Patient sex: M
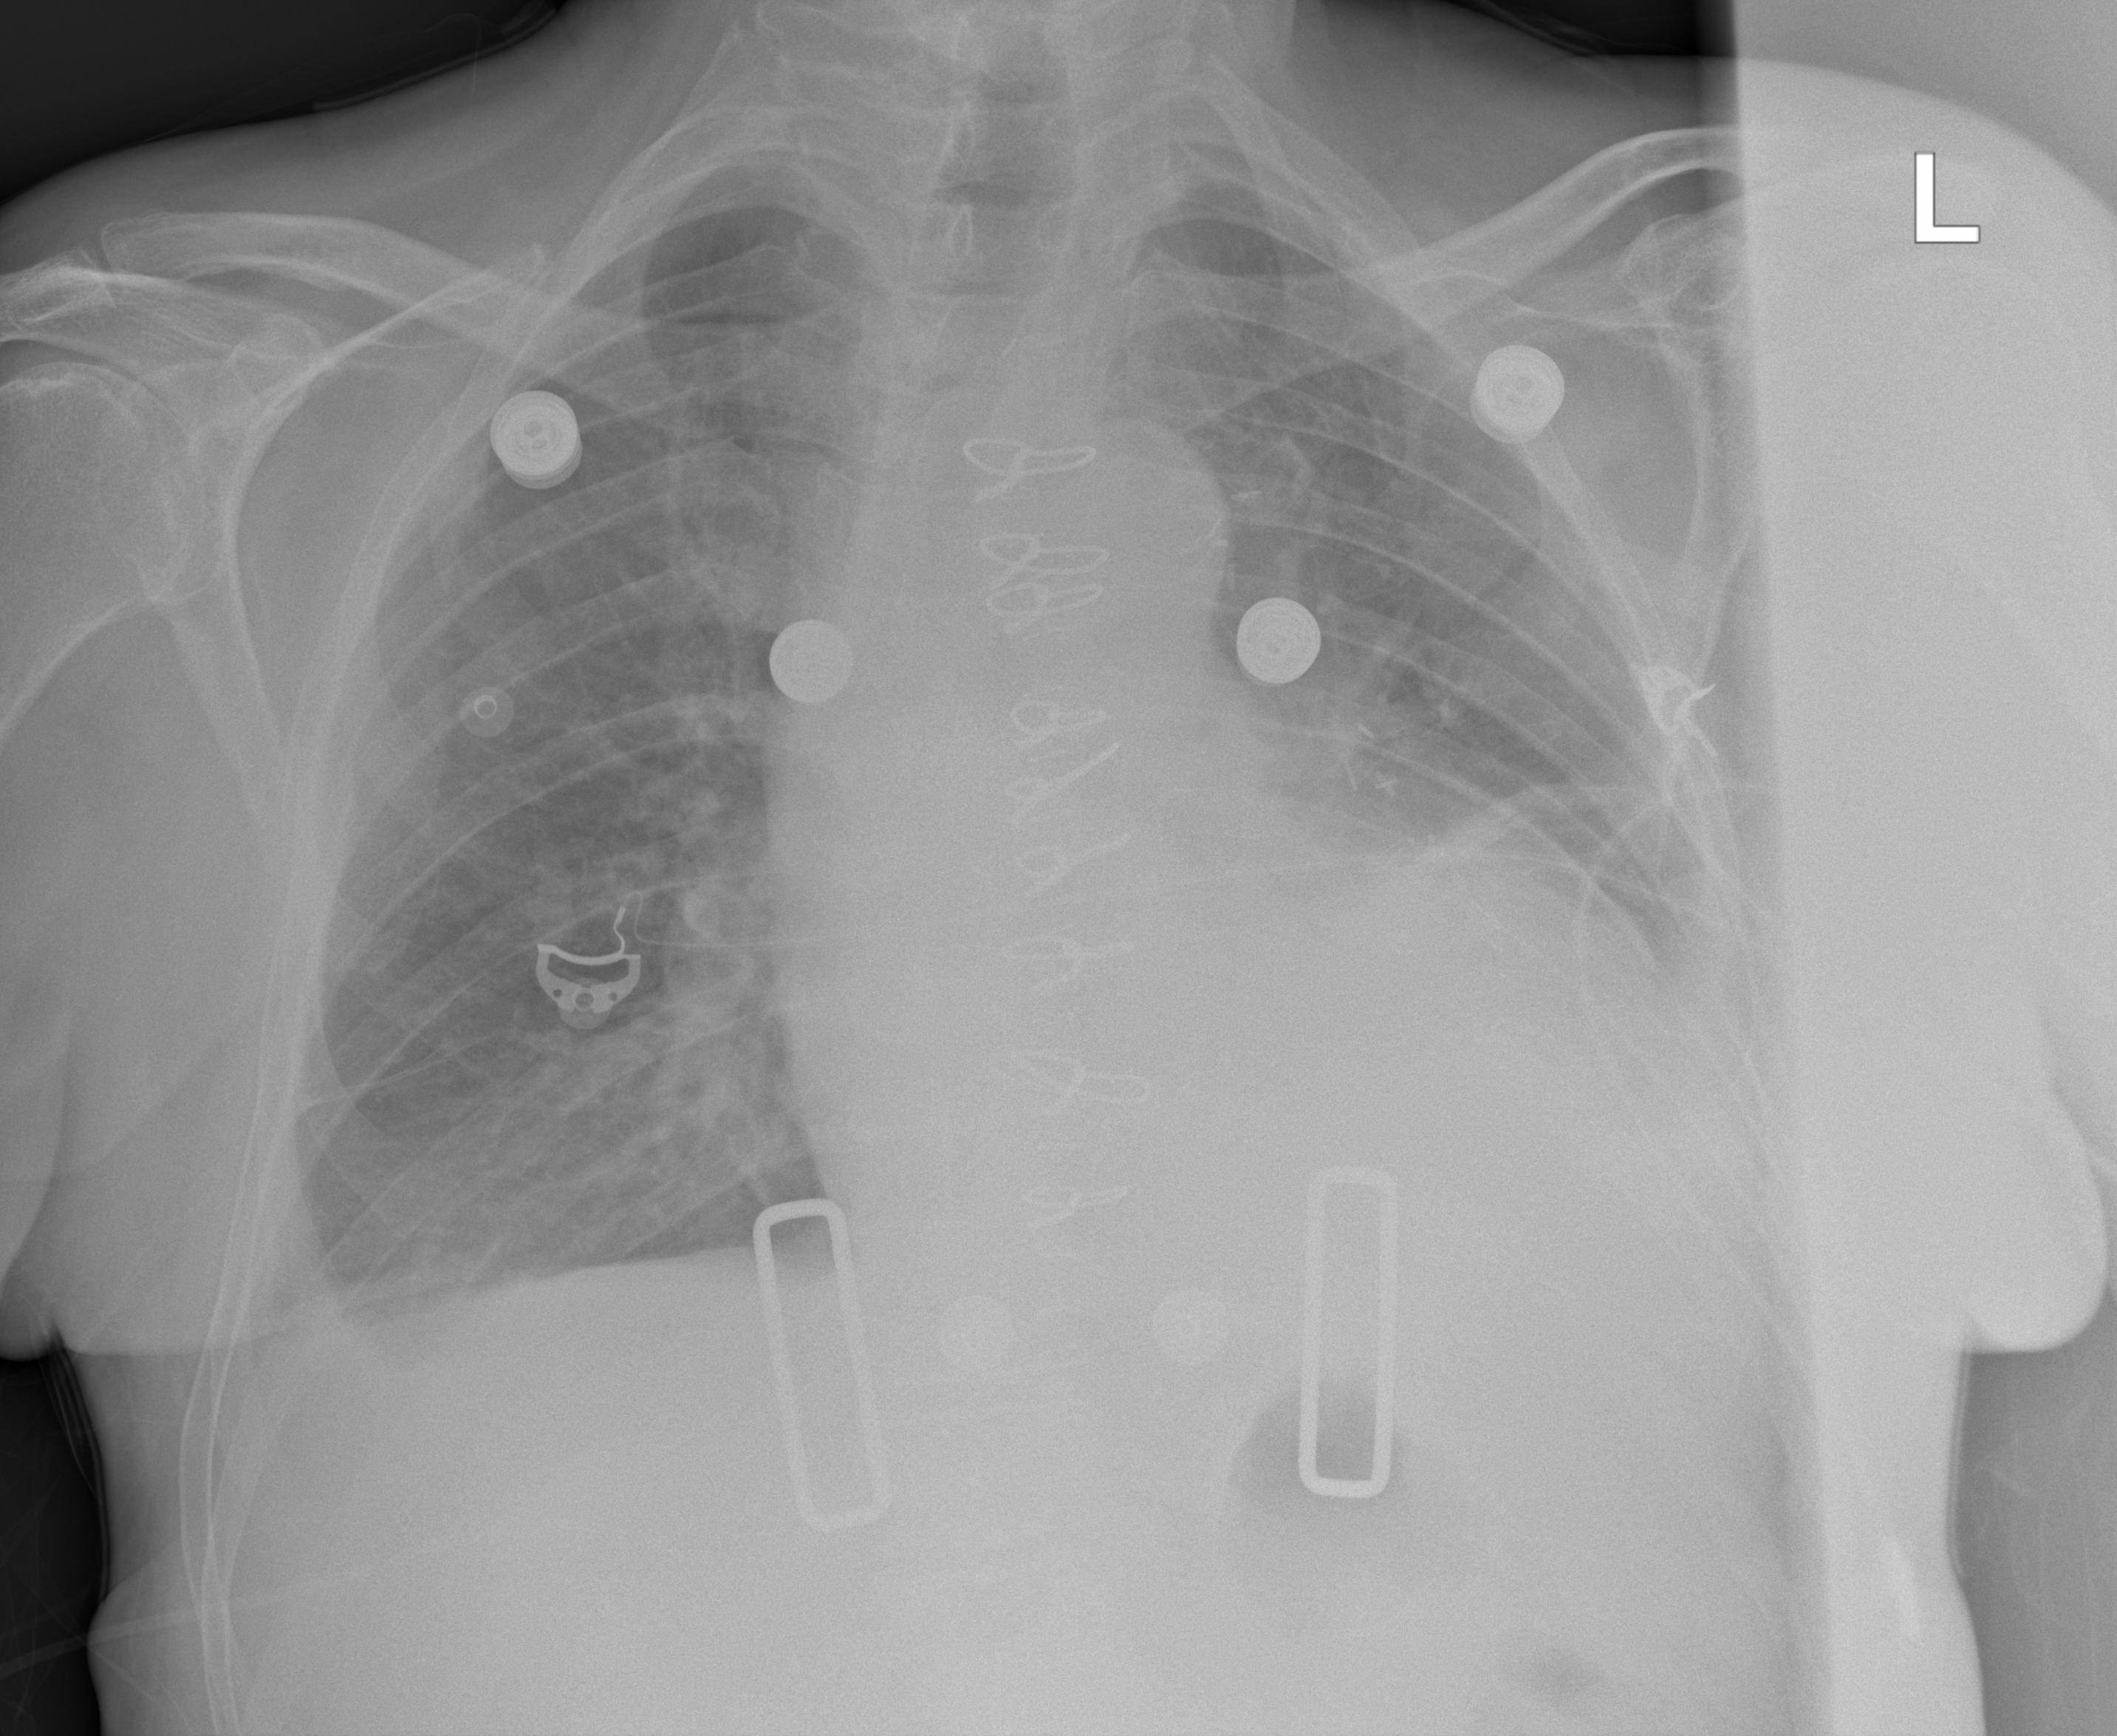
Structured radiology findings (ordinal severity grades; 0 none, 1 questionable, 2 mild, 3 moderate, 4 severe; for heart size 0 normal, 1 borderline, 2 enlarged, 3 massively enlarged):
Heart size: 2
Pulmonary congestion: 2
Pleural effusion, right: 2
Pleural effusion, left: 2
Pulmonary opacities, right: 0
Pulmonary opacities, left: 0
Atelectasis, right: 0
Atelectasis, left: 2